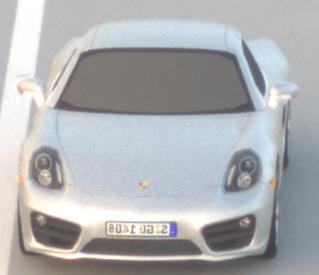
Make: Porsche
Model: Cayman
Detailed model: Cayman (981C)
Model produced from: 2013/03
Model produced until: 2014/04
Doors: 2
Color: white
Road condition: dry road
Daytime: sunrise or sunset
Contrast: medium contrast